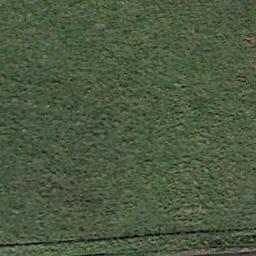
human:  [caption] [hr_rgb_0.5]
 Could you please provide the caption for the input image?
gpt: The entire image is dominated by grass .

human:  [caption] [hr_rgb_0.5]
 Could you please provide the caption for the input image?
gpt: The meadow is dense but uneven .

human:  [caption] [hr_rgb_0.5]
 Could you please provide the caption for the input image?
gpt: This meadow has evenly distributed dense grasses and a channel goes through the meadow .

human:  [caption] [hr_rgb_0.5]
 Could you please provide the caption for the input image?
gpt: The meadow is full of green grass .

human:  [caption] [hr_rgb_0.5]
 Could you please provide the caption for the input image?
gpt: A dense meadow with many green grass .